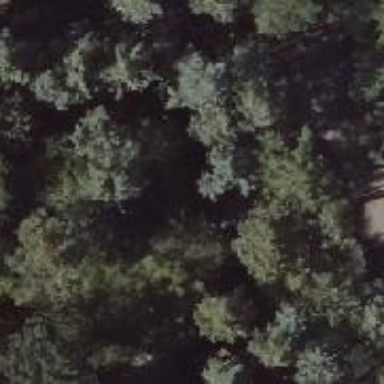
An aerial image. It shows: Mixed woodland with various types of leaves.